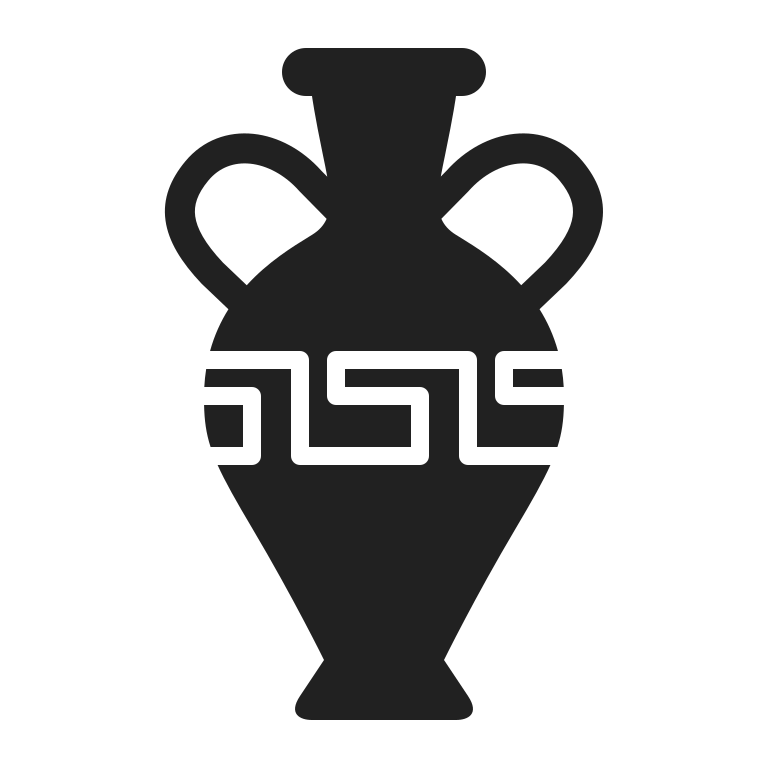
amphora high contrast